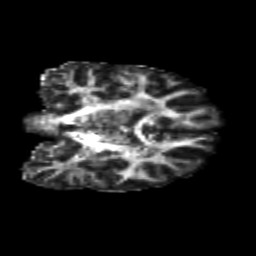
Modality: FA
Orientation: coronal
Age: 20
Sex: male
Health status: healthy
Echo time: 0.074 s